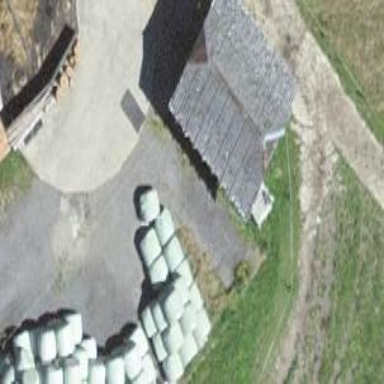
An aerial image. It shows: Farm building.